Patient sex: M
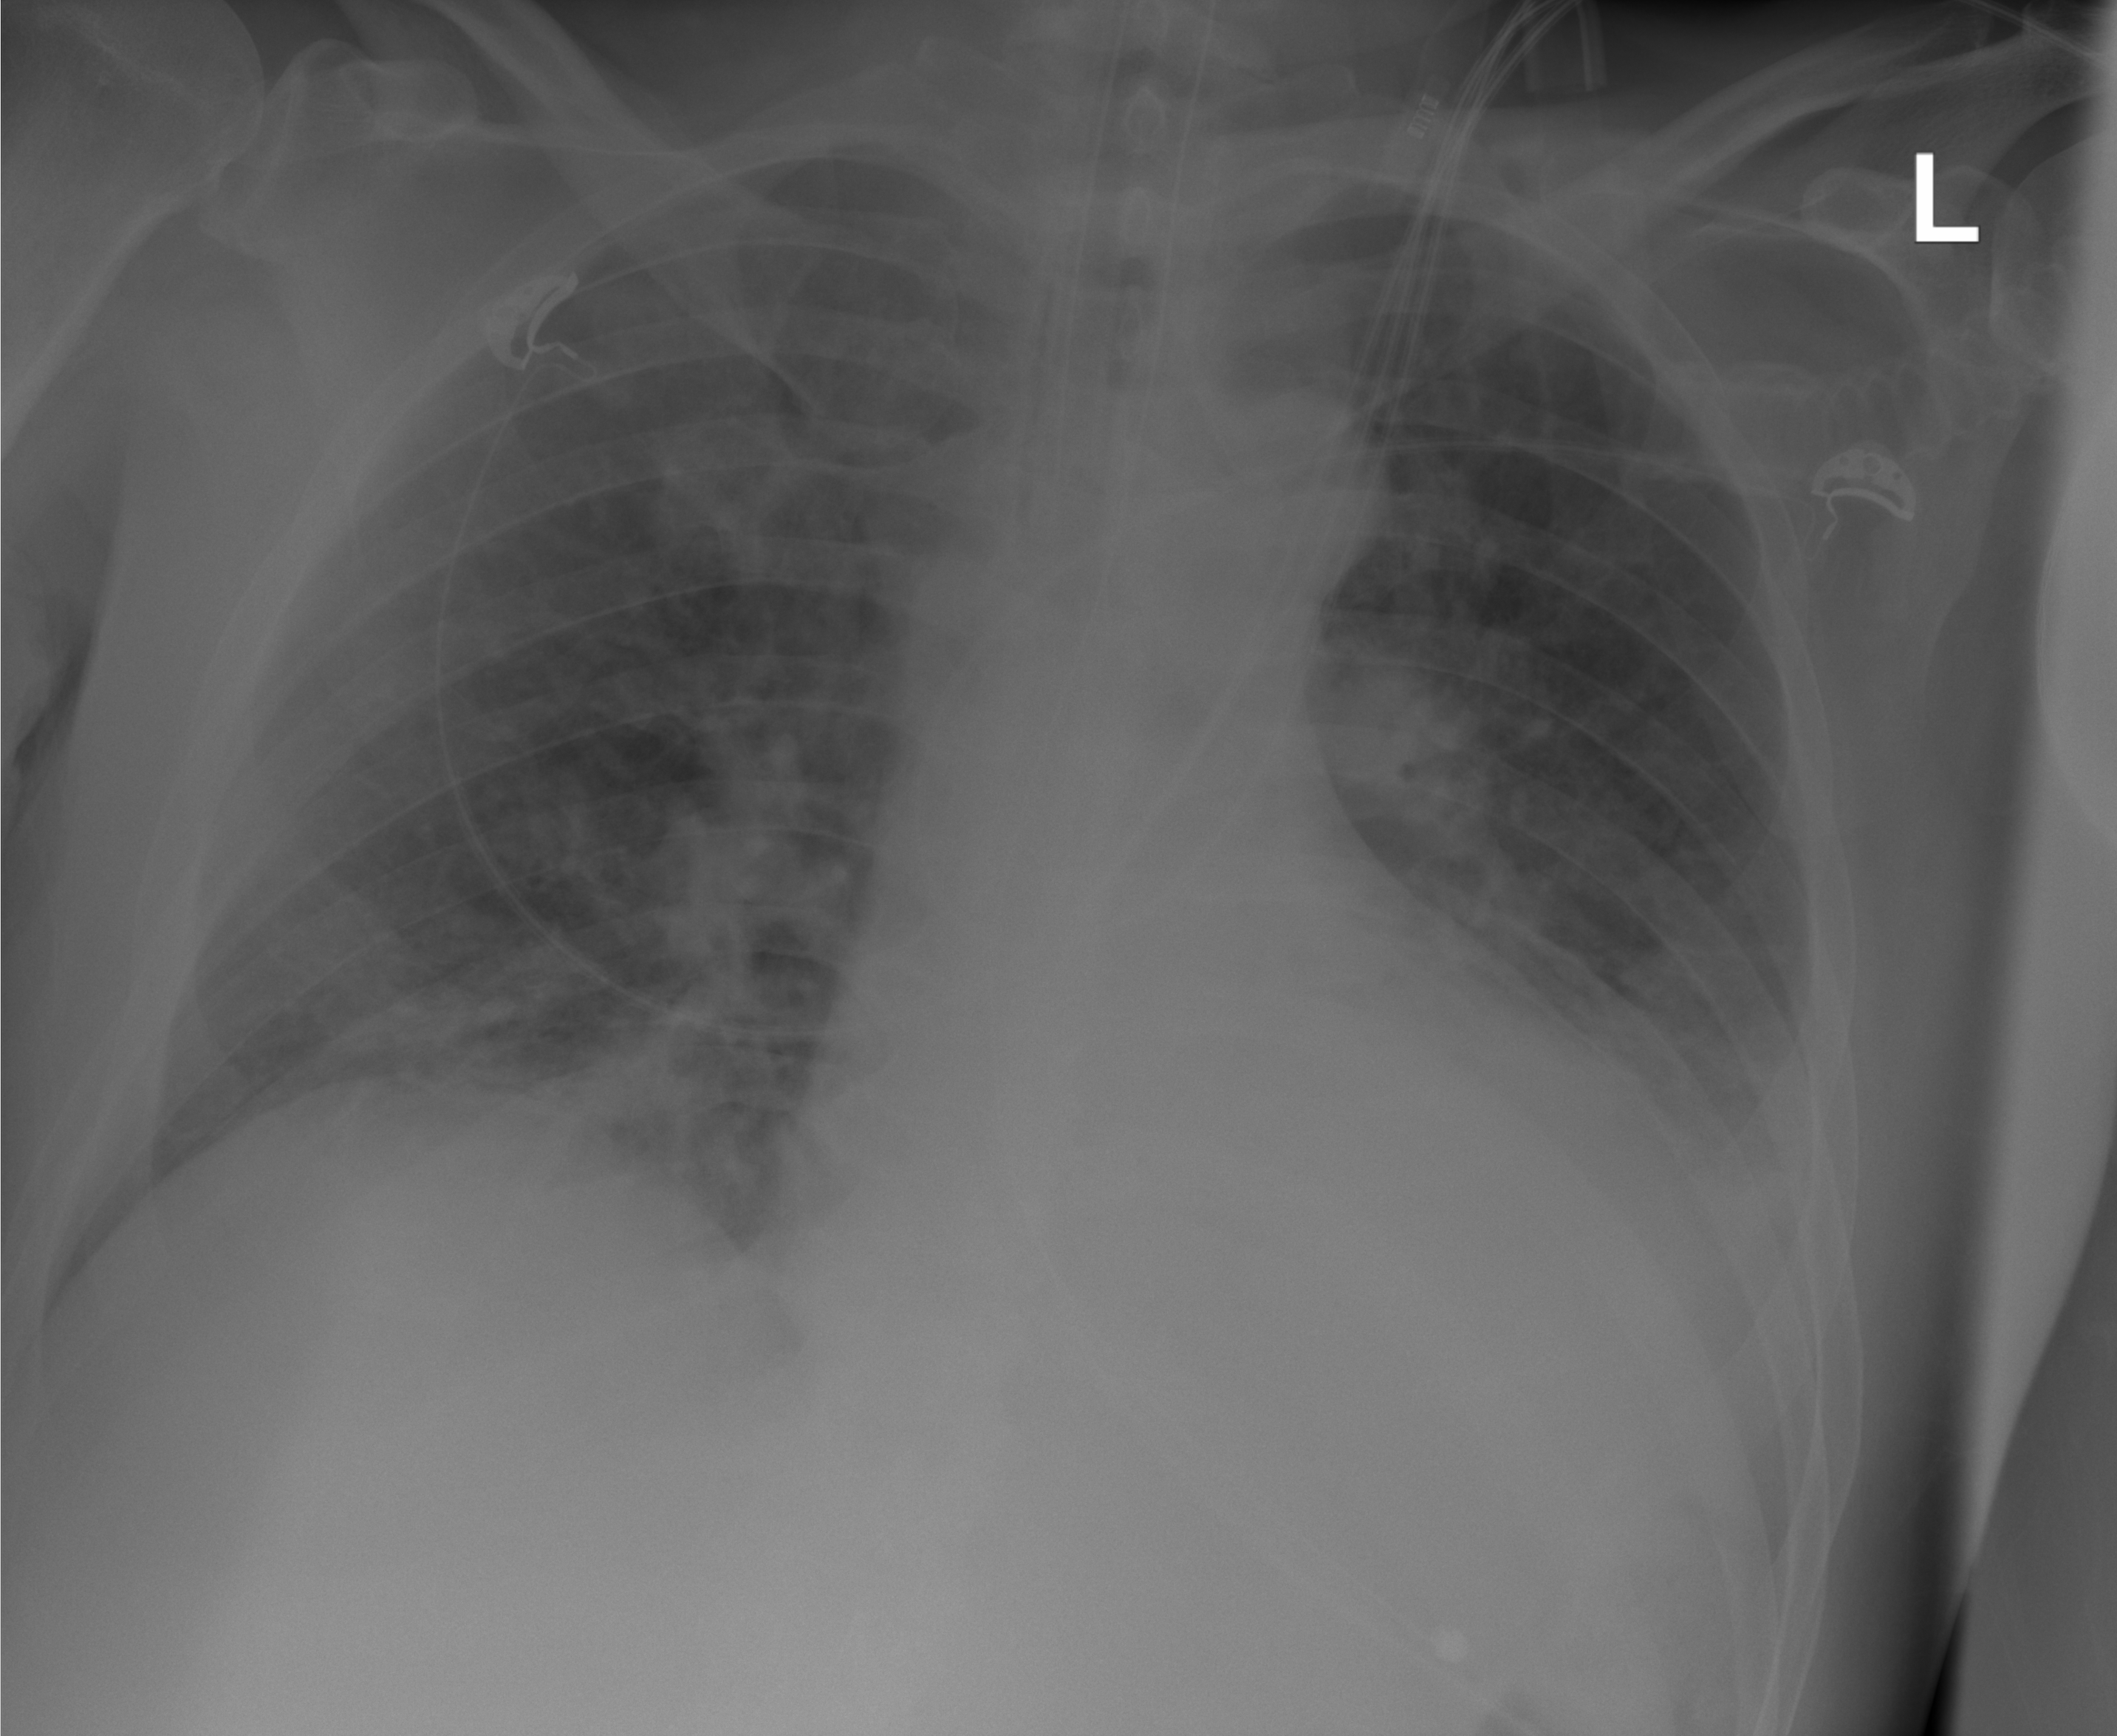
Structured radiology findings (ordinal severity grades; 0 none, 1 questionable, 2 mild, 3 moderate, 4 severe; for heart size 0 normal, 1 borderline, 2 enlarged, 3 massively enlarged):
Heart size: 2
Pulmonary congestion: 2
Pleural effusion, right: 0
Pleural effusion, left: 2
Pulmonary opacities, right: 2
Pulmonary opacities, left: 2
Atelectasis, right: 2
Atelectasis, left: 2